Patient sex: M
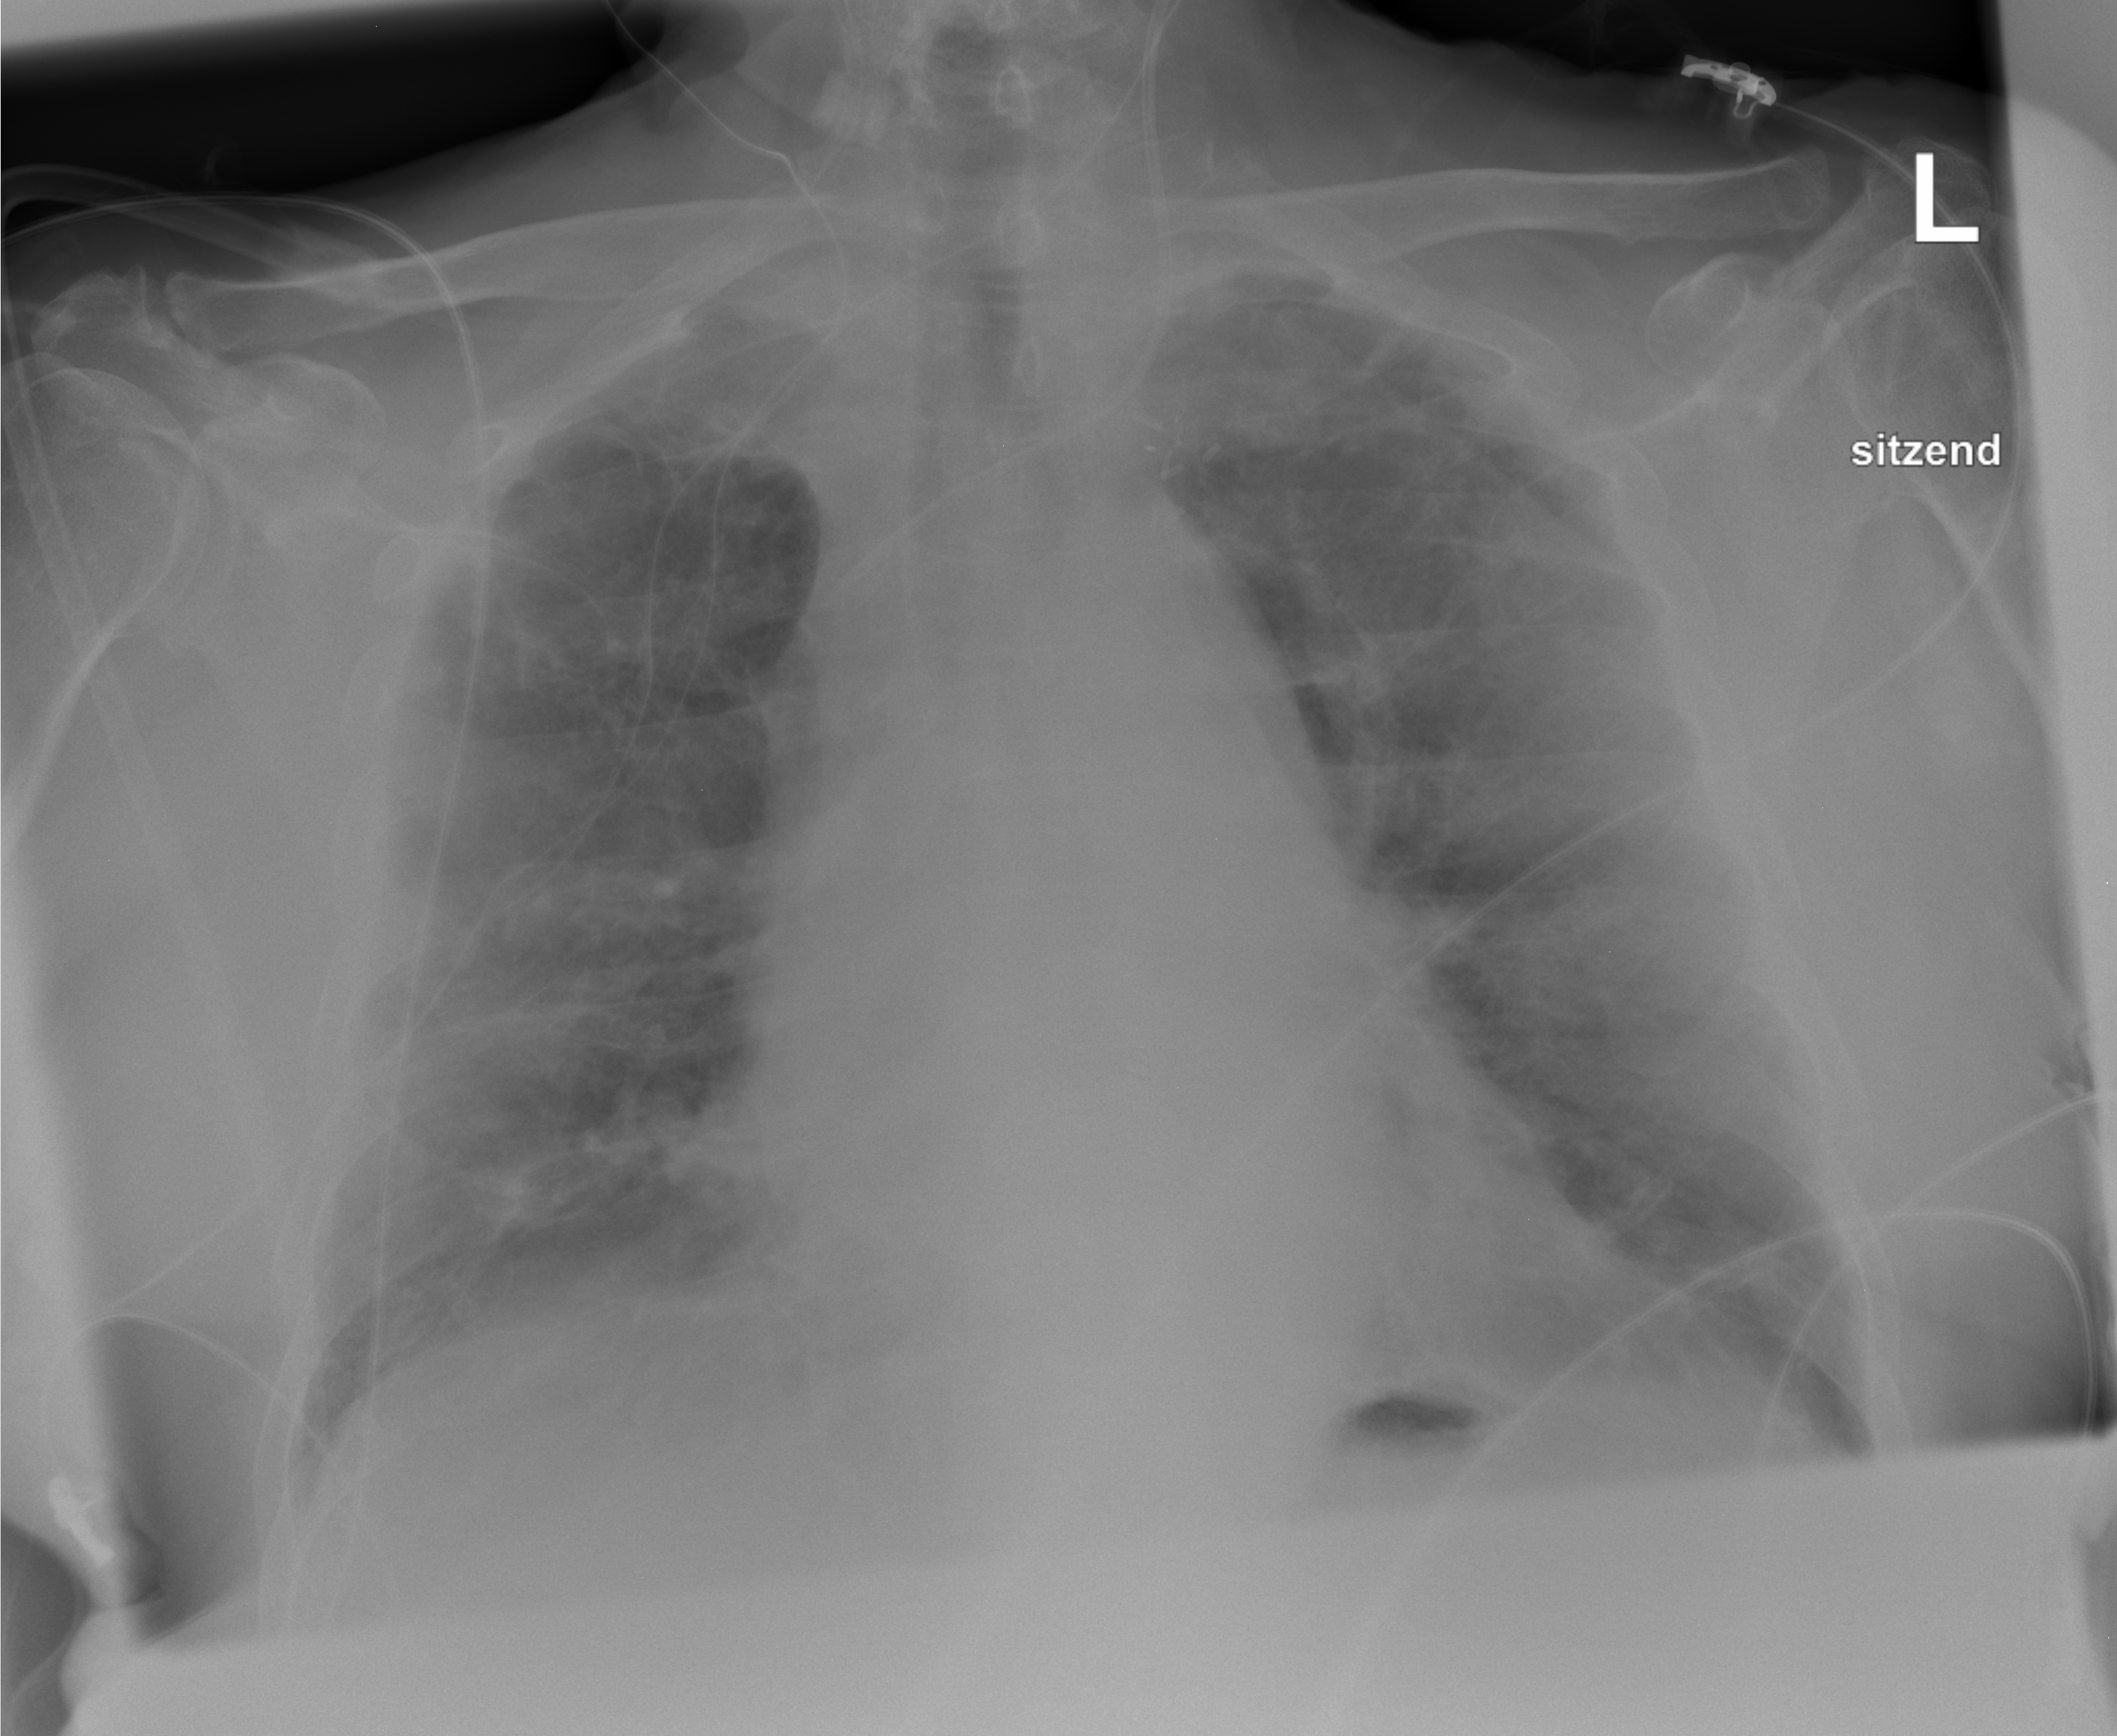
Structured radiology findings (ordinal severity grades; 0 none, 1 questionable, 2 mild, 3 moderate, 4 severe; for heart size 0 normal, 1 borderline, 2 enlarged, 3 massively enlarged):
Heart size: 2
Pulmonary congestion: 3
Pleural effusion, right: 0
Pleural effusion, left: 0
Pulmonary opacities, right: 2
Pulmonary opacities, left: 2
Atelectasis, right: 3
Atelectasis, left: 2